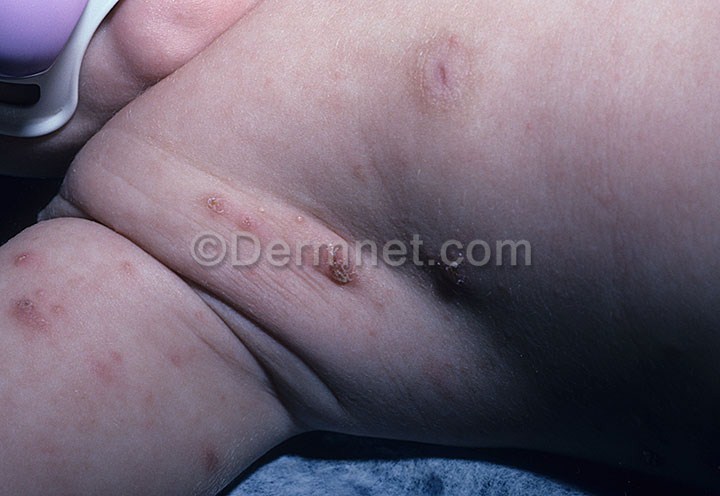
Disease: Scabies Lyme Disease and other Infestations and Bites